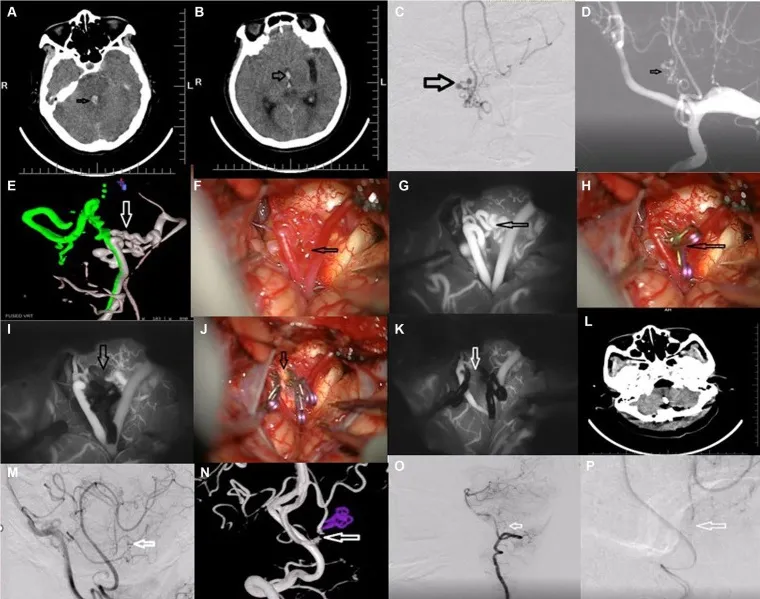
Resection of ruptured aneurysm associated with bilateral anomalous posterior inferior cerebellar anastomotic arteries.
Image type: radiology (ct)